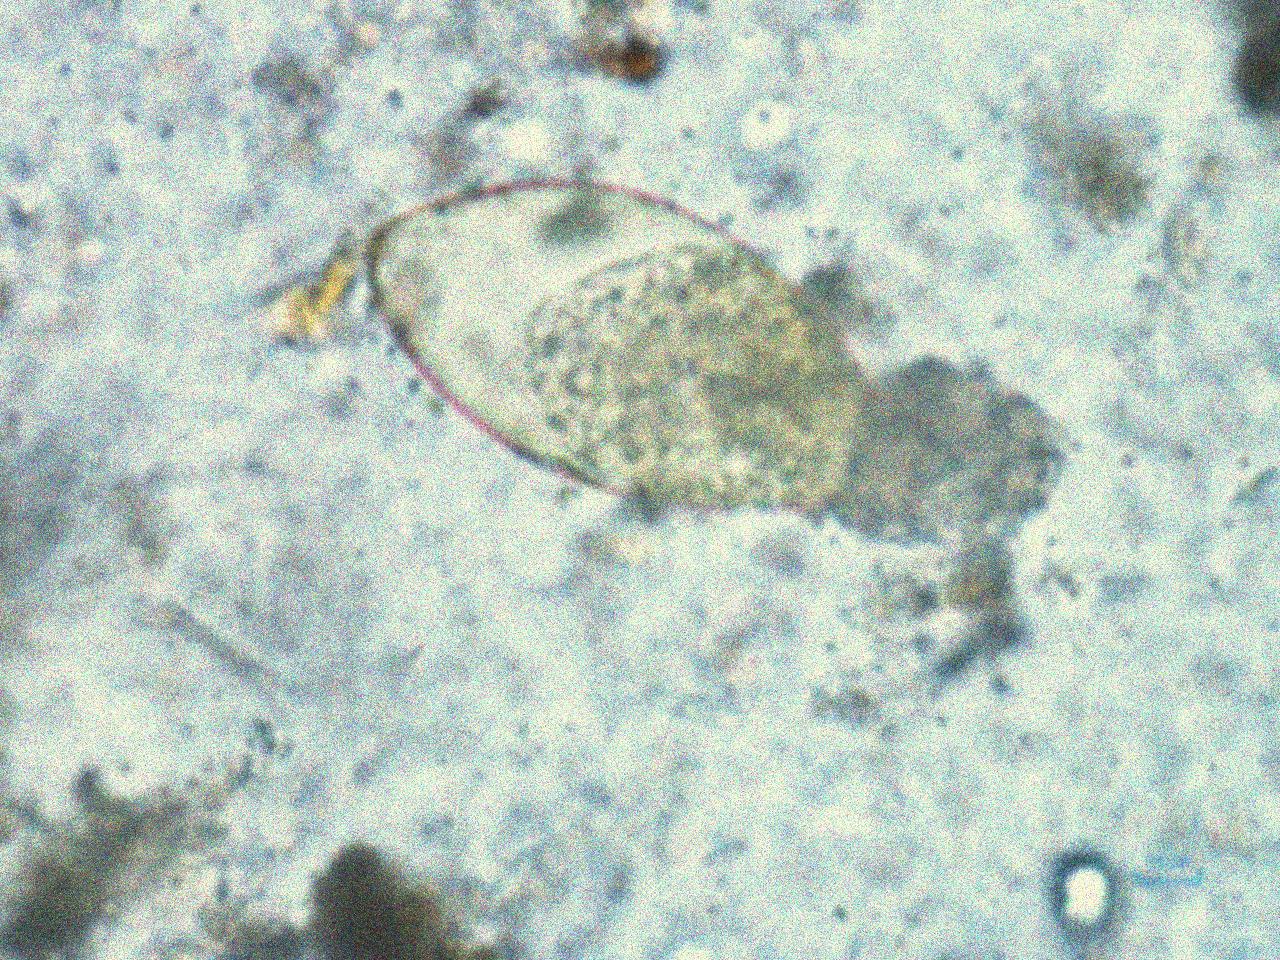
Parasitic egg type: Fasciolopsis buski